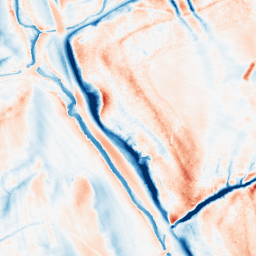
Category: classical
Decomposition family: gaussian_anisotropic
Decomposition parameters: sigma_x: 10
sigma_y: 2
Upsampling method: bicubic_16x
Upsampling parameters: scale: 16
Upsampling scale: 16